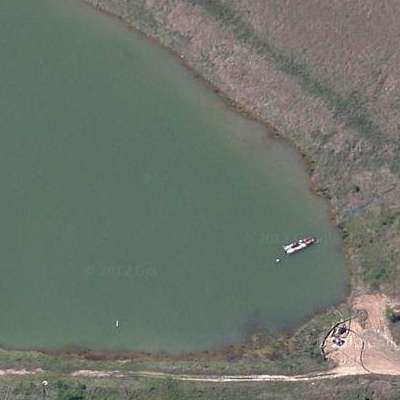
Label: RiverLake